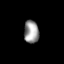
Tissue: lung
Cell type: Endothelial cells
Senescence score: 0.6529
Nuclear area (px): 333
Mean DAPI intensity: 151.706